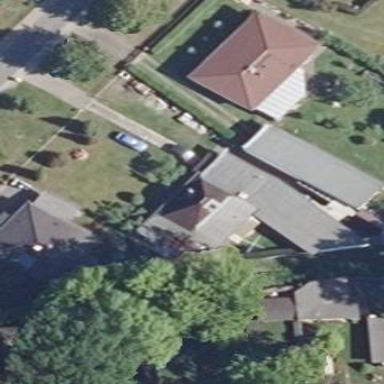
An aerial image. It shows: Garage building.